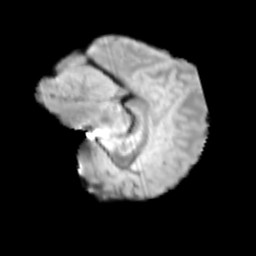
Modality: T2w
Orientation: sagittal
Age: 12
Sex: female
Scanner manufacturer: siemens
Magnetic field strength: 3 T
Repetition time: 3.8 s
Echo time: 0.07 s